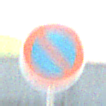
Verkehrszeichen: EingeschraenktesHalteverbot
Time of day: MorningAfternoon
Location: Outdoor (Special)
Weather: Clear
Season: NotSpecified
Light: Natural